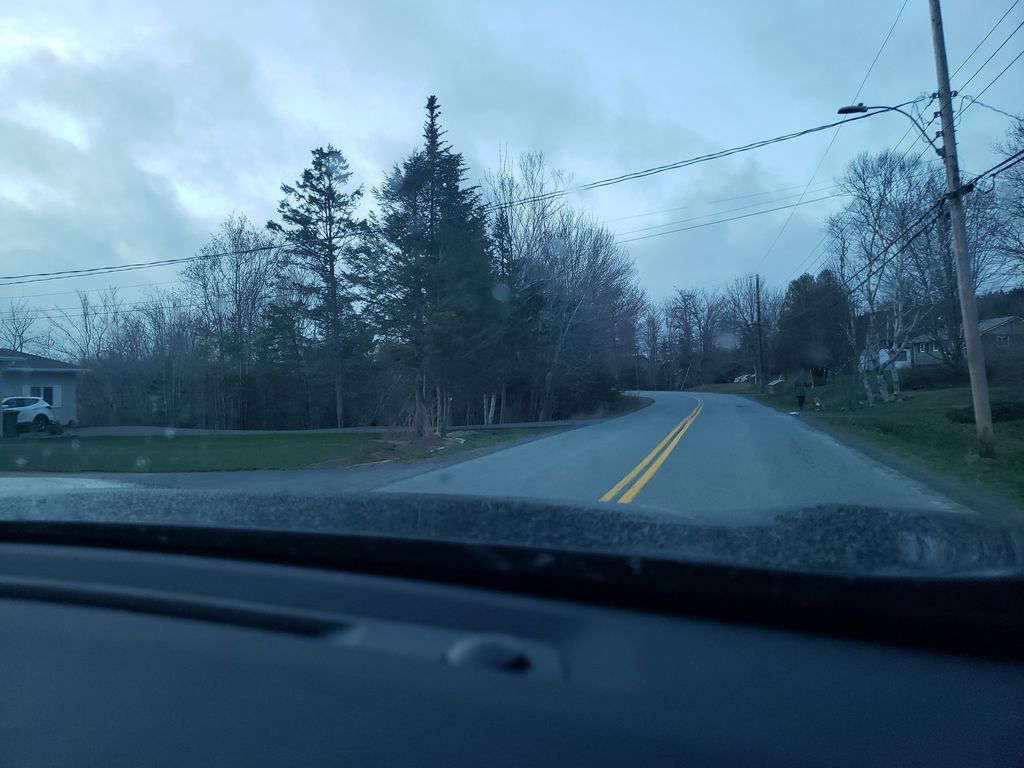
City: halifax